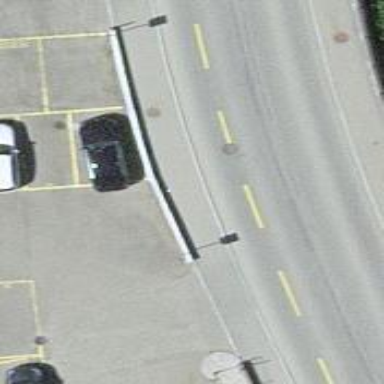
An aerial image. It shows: Street lamp support.